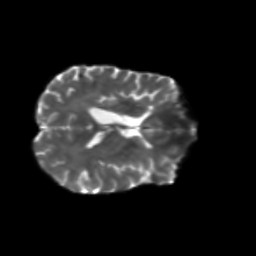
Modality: T2w
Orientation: axial
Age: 50
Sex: female
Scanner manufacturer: siemens
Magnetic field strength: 3 T
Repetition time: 5.47 s
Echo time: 0.0854 s